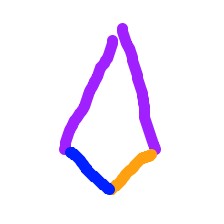
Shape: kite